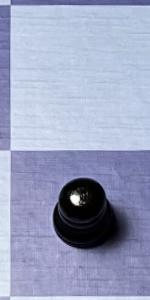
Label: Pawn_Black